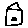
Label: house